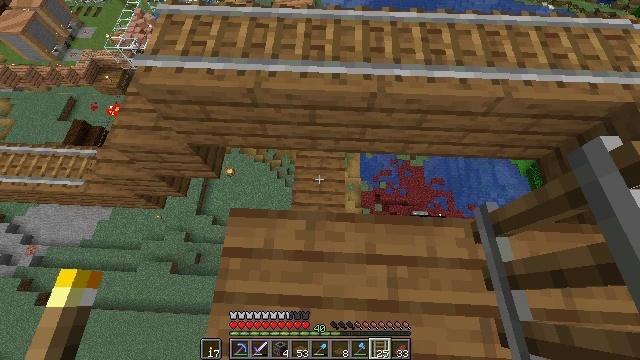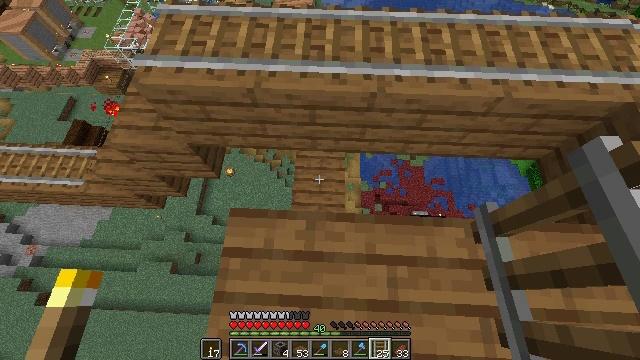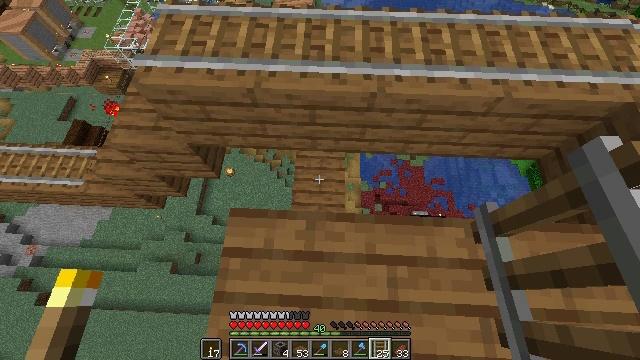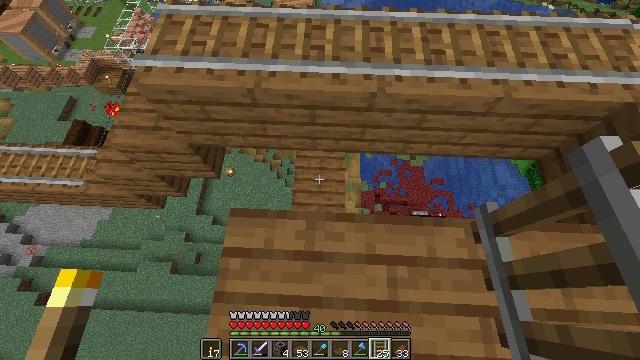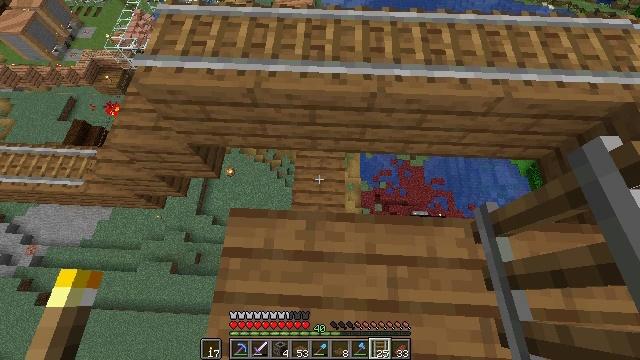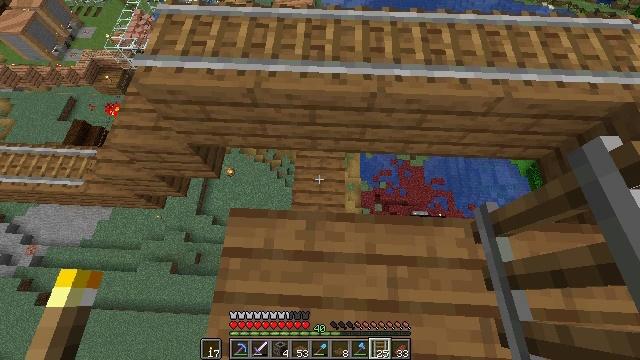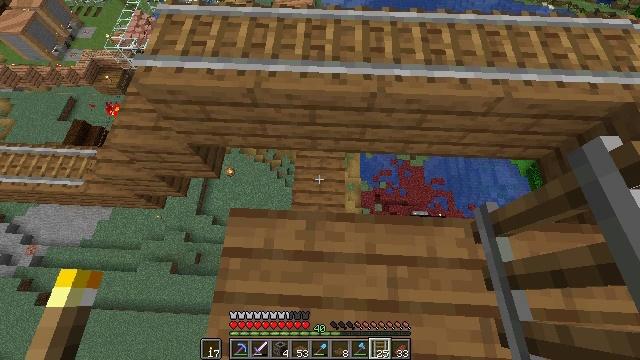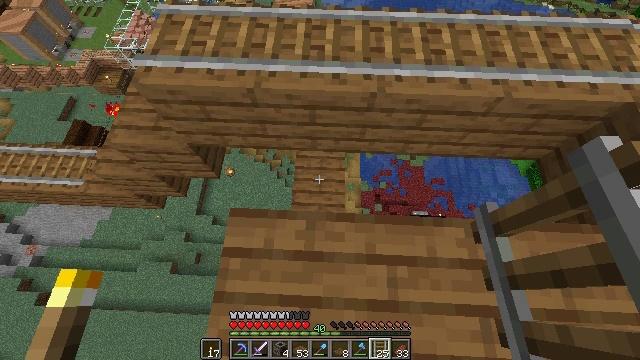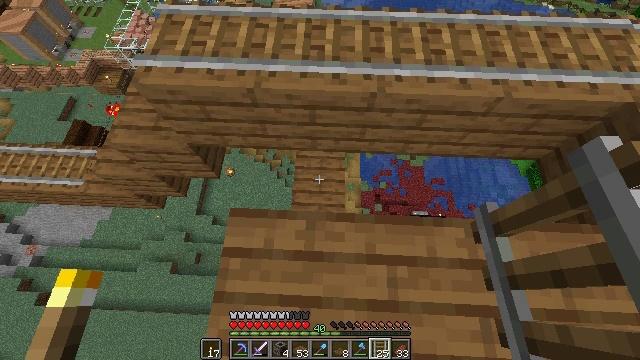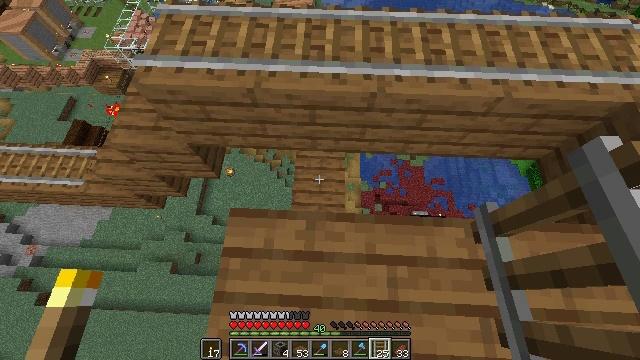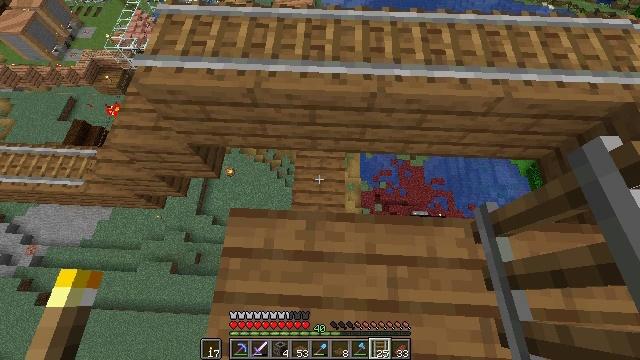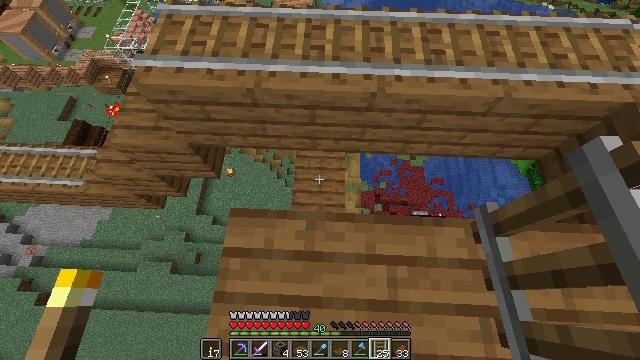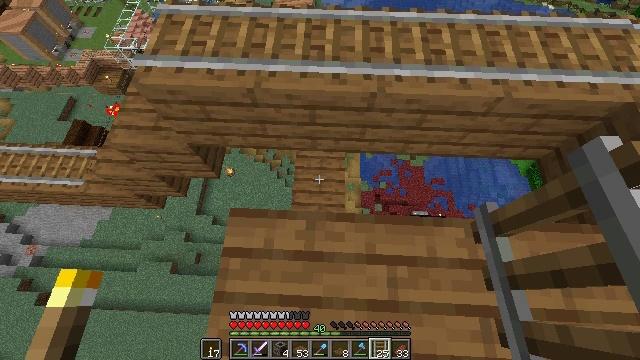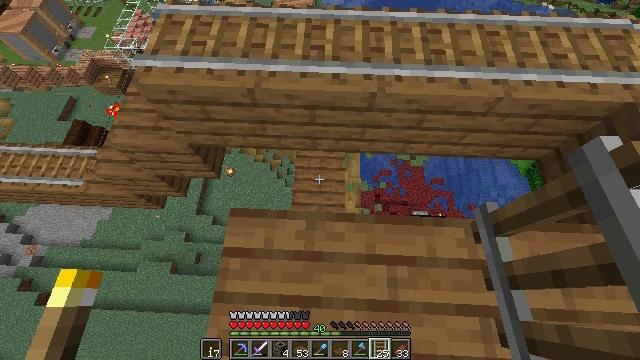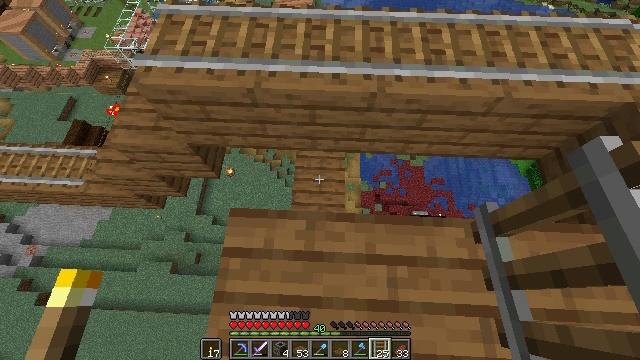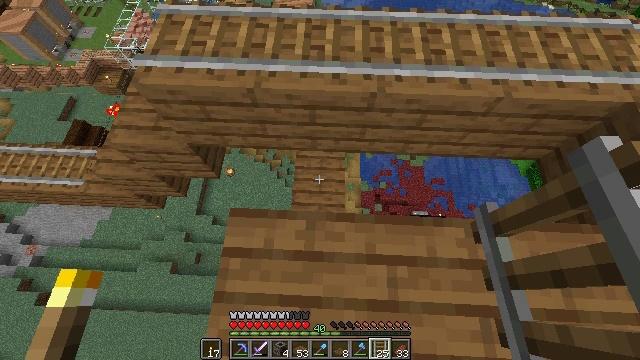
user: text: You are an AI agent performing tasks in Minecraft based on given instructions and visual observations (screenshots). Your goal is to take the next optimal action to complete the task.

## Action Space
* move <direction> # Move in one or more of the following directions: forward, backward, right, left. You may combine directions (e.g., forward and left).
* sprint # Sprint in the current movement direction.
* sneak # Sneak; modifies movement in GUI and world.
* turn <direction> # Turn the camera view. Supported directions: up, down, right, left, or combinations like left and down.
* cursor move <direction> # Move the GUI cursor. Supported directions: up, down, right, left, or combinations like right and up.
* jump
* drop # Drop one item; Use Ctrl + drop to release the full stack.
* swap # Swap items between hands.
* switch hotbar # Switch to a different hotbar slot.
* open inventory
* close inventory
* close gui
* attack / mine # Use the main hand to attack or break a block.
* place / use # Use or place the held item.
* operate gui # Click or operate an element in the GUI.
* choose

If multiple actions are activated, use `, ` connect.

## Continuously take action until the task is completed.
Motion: motion action
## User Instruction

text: Make a rabbit stew using the crafting table.
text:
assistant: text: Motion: no_op
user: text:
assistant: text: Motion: no_op
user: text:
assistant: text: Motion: no_op
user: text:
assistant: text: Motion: no_op
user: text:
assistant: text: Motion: no_op
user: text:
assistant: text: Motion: no_op
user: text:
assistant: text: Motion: no_op
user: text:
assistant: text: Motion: no_op
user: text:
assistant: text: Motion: no_op
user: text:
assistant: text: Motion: no_op
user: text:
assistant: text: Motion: no_op
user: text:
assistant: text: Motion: no_op
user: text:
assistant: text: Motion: no_op
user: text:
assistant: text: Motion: no_op
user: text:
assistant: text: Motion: no_op
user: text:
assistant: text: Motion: no_op
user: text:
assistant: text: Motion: no_op
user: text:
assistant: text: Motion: no_op
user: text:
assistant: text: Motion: no_op
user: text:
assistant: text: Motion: no_op
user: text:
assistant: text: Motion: no_op
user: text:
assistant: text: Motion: no_op
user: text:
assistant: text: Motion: no_op
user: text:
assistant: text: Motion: no_op
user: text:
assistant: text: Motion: no_op
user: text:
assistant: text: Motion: no_op
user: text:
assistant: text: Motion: no_op
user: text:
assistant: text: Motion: no_op
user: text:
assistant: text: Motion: no_op
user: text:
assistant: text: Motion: no_op